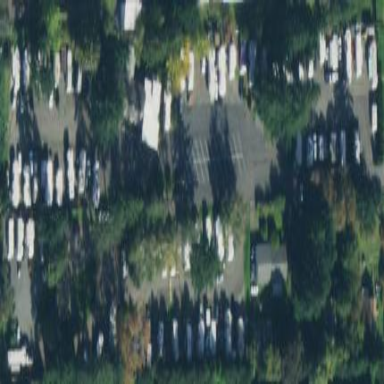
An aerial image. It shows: Caravan site for tourism.